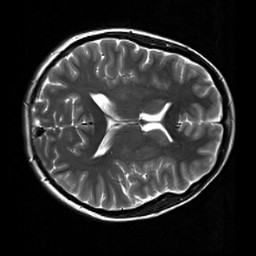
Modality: T2w
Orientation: axial
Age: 24
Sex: female
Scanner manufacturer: siemens
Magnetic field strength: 3 T
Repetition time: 7 s
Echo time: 0.09 s